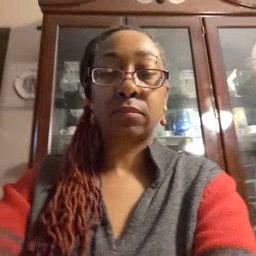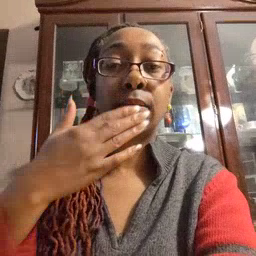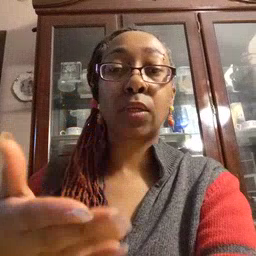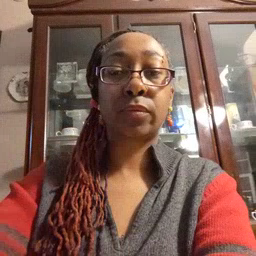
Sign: thankyou